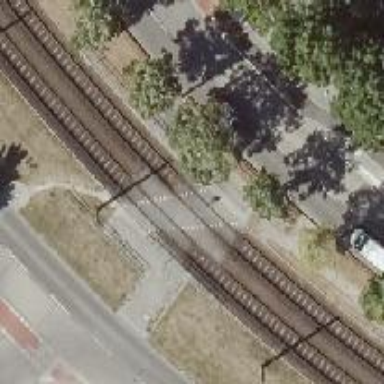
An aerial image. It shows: Uncontrolled tram railway crossing.